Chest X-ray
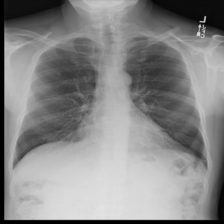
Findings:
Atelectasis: negative
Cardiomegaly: negative
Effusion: negative
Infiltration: negative
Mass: negative
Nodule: negative
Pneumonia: negative
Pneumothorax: negative
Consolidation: negative
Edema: negative
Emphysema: negative
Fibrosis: negative
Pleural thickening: negative
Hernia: negative